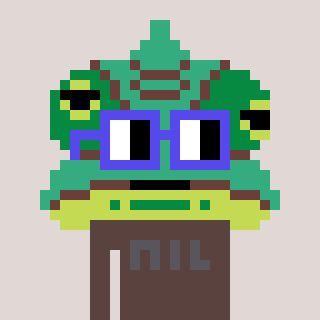
a pixel art character with square blue glasses, a chameleon-shaped head and a darkbrown-colored body on a warm background